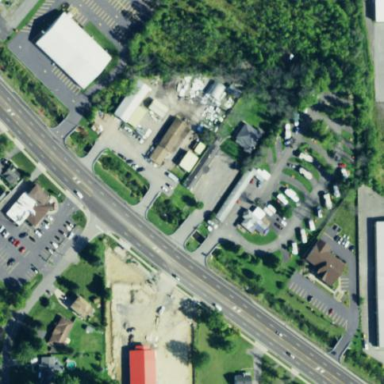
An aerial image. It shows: Commercial area.